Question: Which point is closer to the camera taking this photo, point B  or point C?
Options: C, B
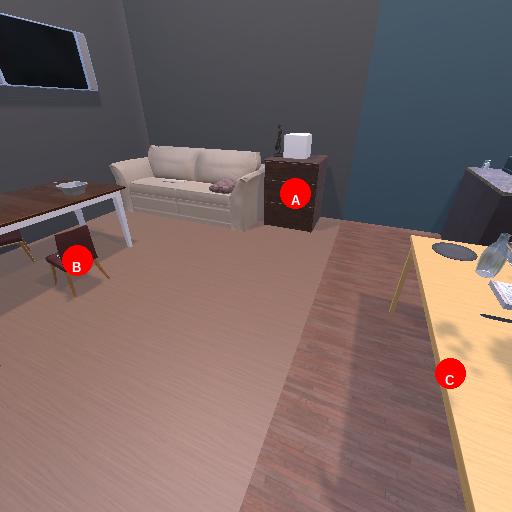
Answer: C